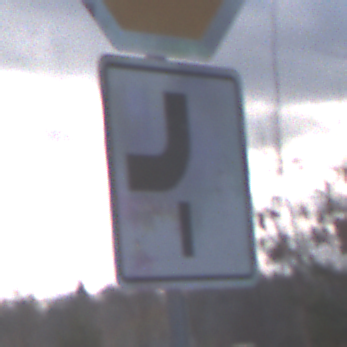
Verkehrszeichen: VerlaufVorfahrtsstrasse7
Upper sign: Stop
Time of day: MorningAfternoon
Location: Outdoor (Nature)
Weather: PartlyCloudy
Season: NotSpecified
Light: Natural